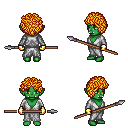
a pixel art fantasy rpg character, female body template, orc, green skin, white robe, white pants, light blonde curly afro hairstyle, gold gloves, spear, four views (front, back, left, right), 2x2 character sprite sheet, small pixel art, hard edges, no anti-aliasing